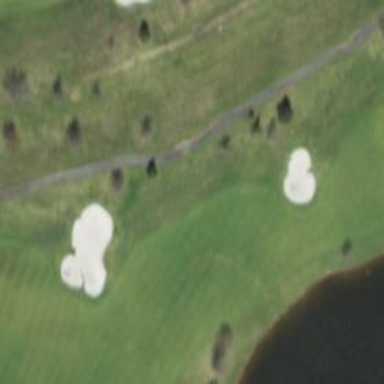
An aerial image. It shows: Path used for both walking and golf.